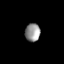
Tissue: lung
Cell type: Epithelial cells
Senescence score: 0.1509
Nuclear area (px): 264
Mean DAPI intensity: 149.602